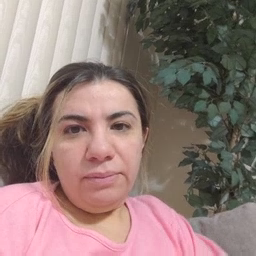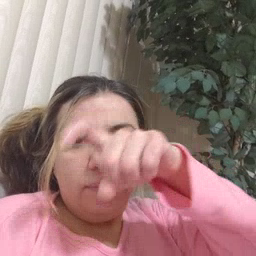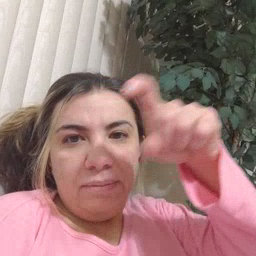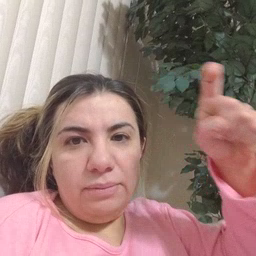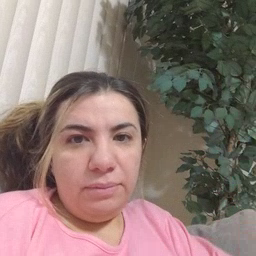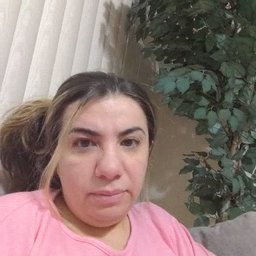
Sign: closet